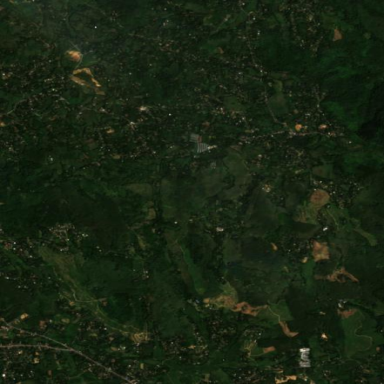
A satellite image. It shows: Rubber tree orchard with mature trees.